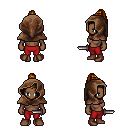
a pixel art fantasy rpg character, female body template, human, dark skin, leather shoulder armor, red pants, blonde long topknot hairstyle, cloth hood, brown shoes, dagger, four views (front, back, left, right), 2x2 character sprite sheet, small pixel art, hard edges, no anti-aliasing